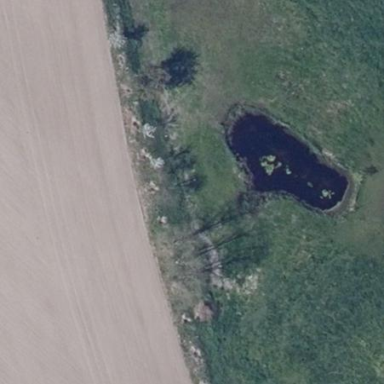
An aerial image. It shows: Pond with natural water.